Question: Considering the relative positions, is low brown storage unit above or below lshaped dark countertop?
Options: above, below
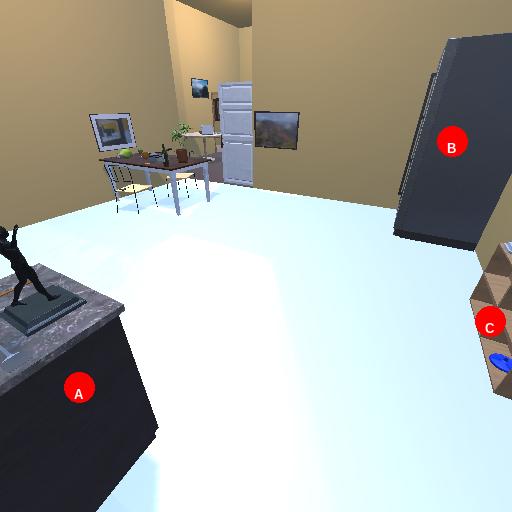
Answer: above